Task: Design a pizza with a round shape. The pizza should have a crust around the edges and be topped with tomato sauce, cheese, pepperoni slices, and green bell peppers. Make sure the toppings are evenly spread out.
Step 286:
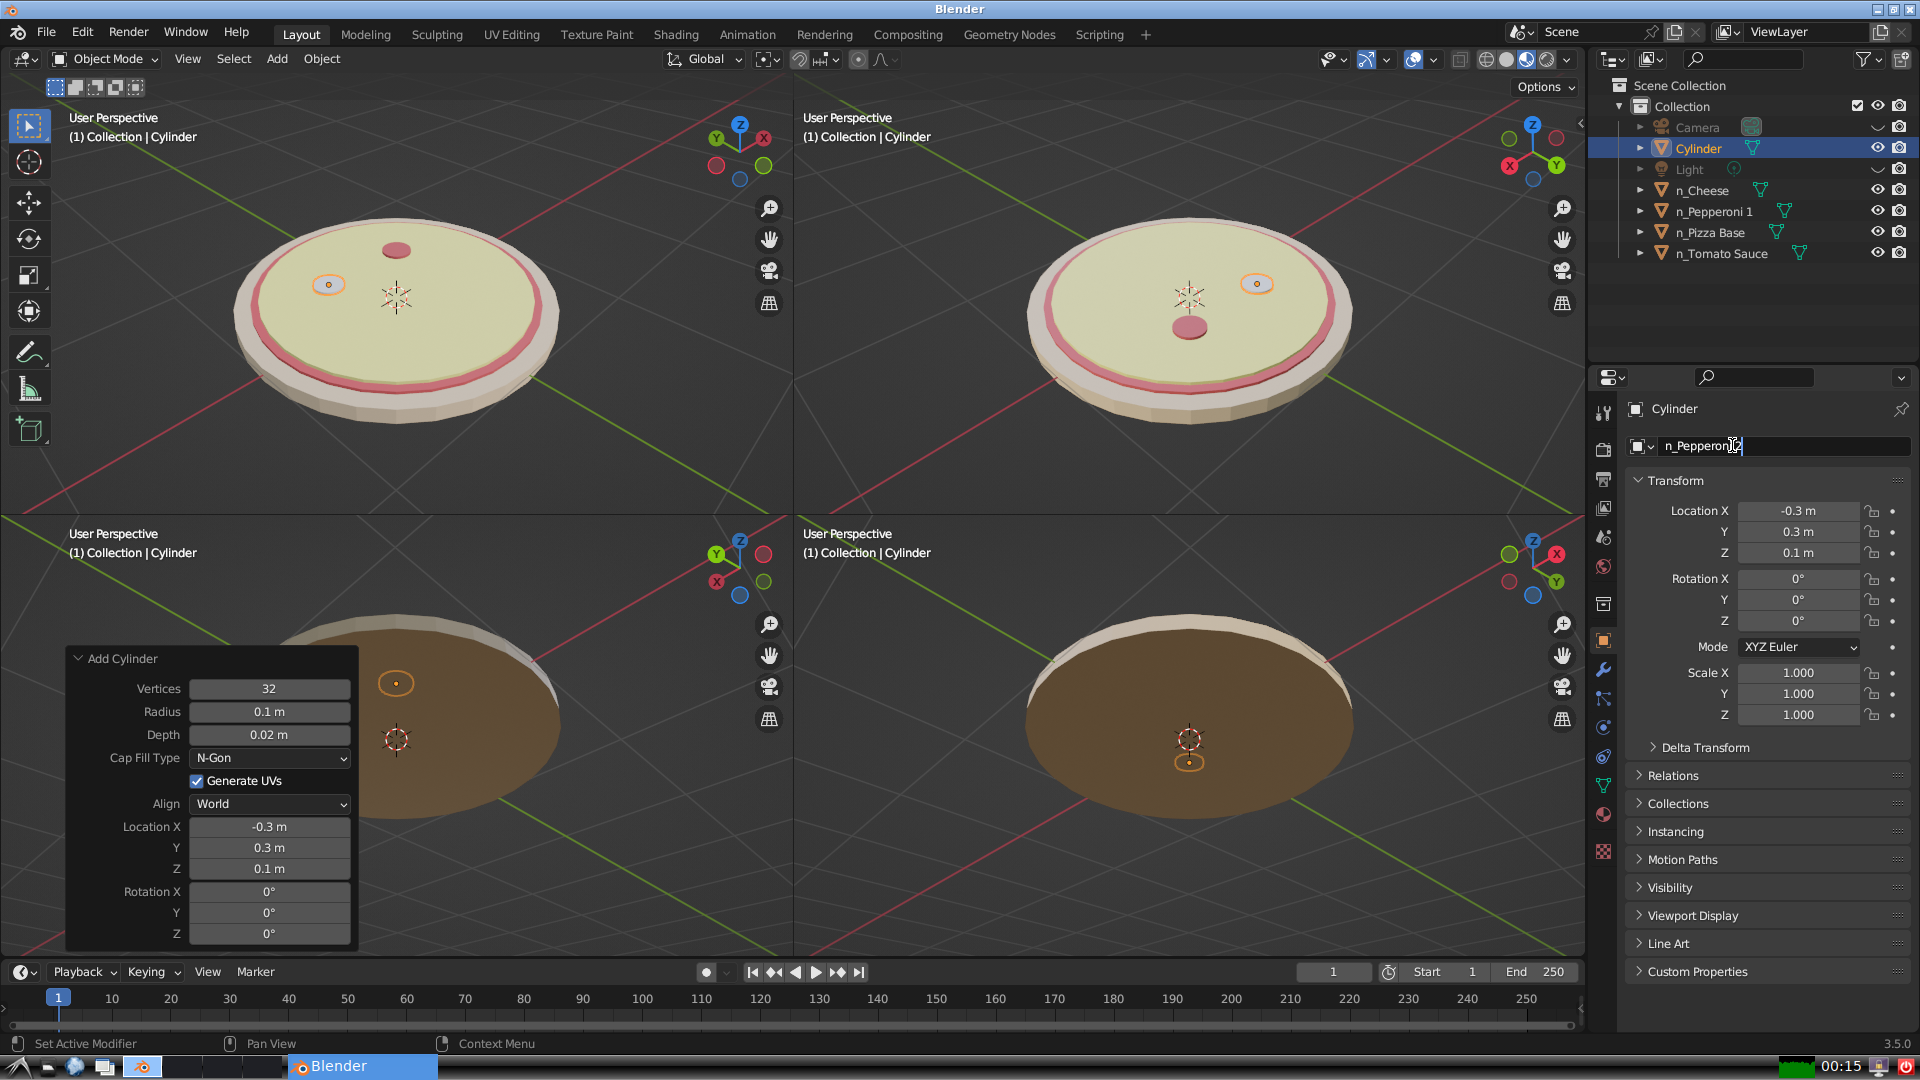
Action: {"key_press": ['Return']}